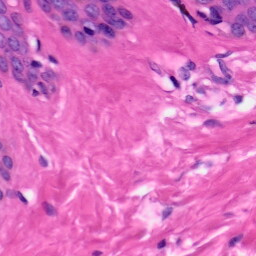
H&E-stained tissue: Skin